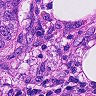
Metastatic tissue present: yes